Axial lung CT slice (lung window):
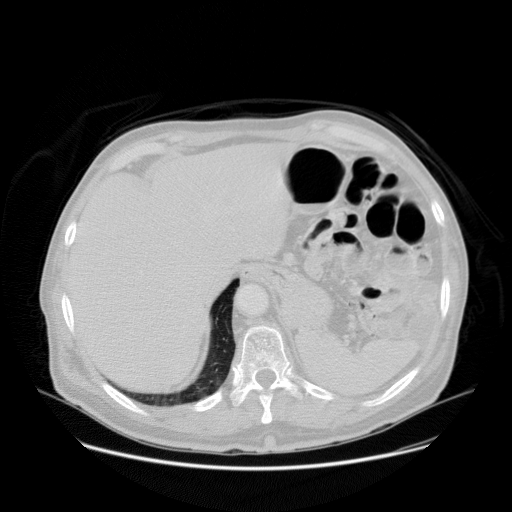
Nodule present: no